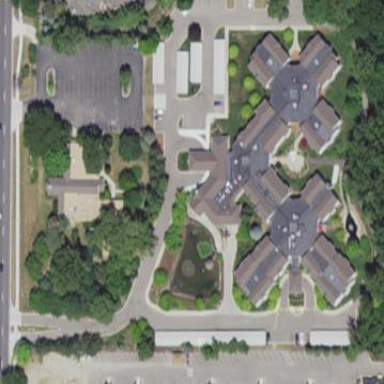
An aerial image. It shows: Nursing home building.